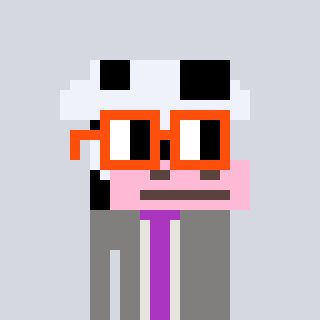
a pixel art character with square orange glasses, a cow-shaped head and a bluegrey-colored body on a cool background